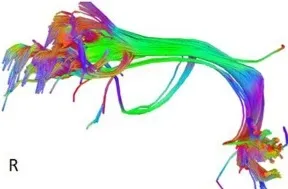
Superior longitudinal fasciculus (SLF) tracts. And their corresponding average generalized fractional anisotropy (gFA) values along the tract plotted below. The gFA profile plots show lower values (circled) over the anterior segment of SLF on the right compared with left, indicating white matter tract damage.
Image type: chart (chart)